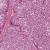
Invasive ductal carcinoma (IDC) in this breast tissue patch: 0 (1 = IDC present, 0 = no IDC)